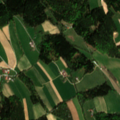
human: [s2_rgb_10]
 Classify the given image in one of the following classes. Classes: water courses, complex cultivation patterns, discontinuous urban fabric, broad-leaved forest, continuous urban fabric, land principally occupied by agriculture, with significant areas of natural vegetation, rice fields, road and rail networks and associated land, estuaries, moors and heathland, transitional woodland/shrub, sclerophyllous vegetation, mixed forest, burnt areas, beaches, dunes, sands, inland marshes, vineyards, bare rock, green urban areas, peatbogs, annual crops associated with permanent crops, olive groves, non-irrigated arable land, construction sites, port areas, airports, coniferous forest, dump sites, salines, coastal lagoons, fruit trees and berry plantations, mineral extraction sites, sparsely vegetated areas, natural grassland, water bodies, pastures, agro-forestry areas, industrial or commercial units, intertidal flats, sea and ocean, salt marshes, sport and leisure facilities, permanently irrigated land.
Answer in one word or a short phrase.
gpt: non-irrigated arable land, complex cultivation patterns, mixed forest